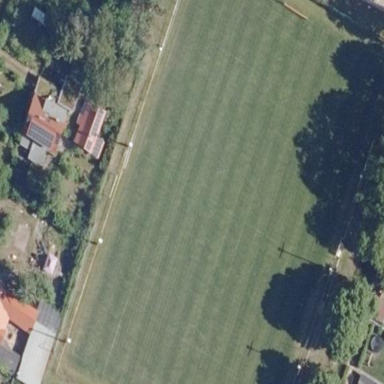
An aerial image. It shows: Soccer pitch for outdoor sports and leisure activities.